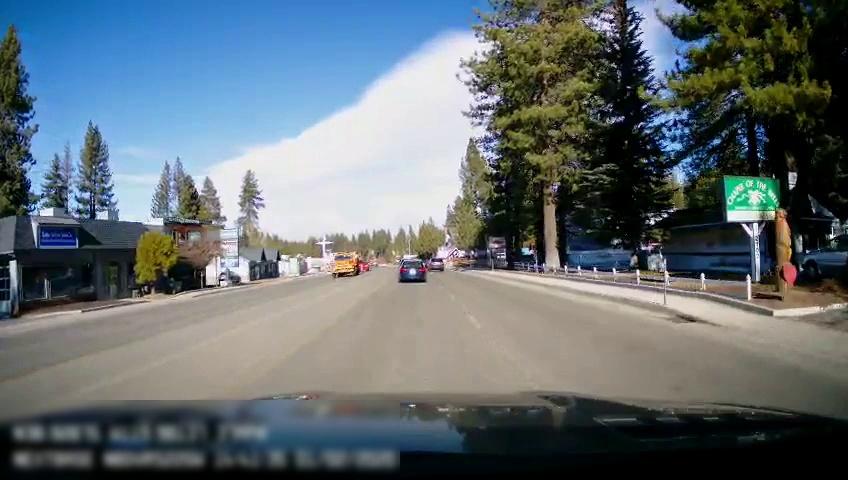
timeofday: Day
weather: Sunny
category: Drivable Space
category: Vehicles | SUV
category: Vehicles | Car
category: Vehicles | SUV
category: Vehicles | Truck
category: Vehicles | Truck
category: Vehicles | SUV
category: Lanes | Opposite Lane
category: Lanes | Current Lane
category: Lanes | Current Lane
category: Lanes | Opposite Lane
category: Traffic | Signs